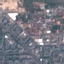
Land use / land cover: Residential